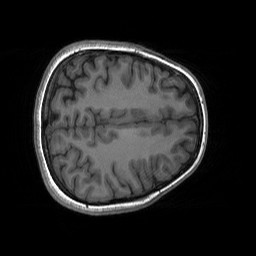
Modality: T1w
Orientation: axial